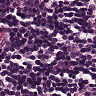
Metastatic tissue present: no